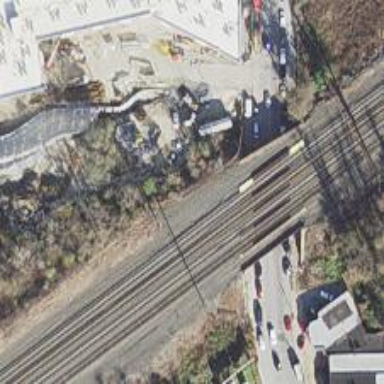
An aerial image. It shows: Railway track with contact line for electrification.